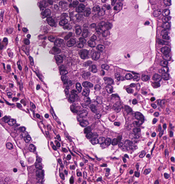
Tumor epithelial tissue: yes
Tumor-associated stroma tissue: yes
Normal tissue: no